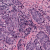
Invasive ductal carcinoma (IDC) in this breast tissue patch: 1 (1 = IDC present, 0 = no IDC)